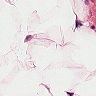
Metastatic tissue present: no